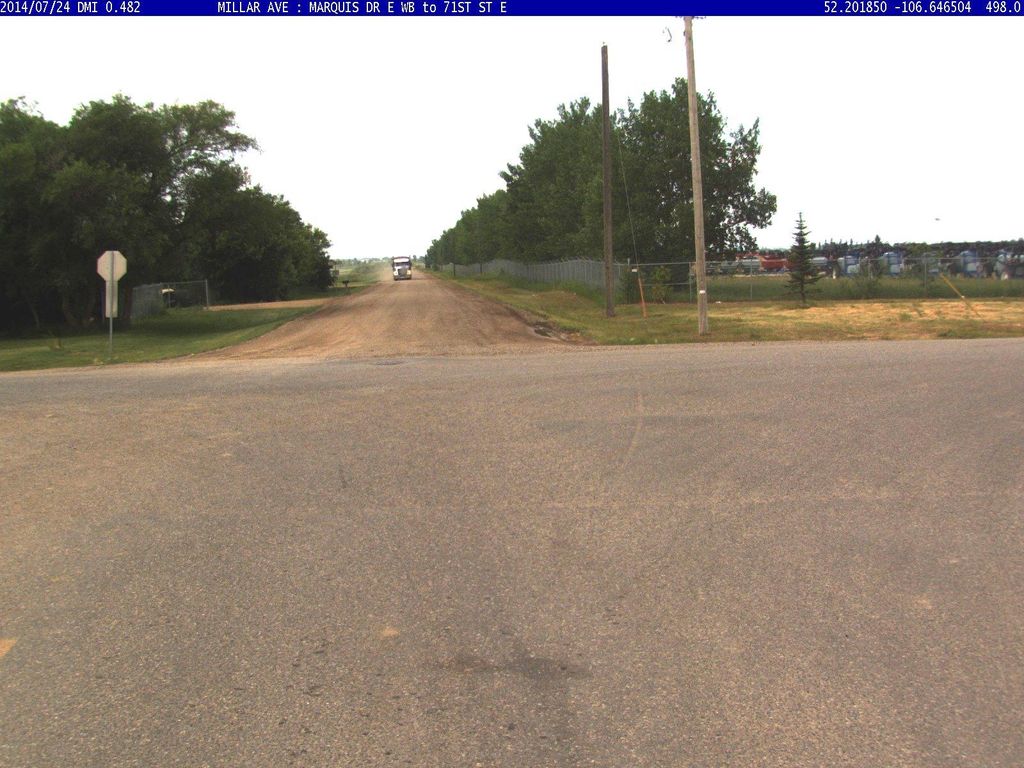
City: saskatoon